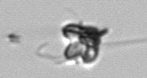
Label: Pyramimonas_longicauda